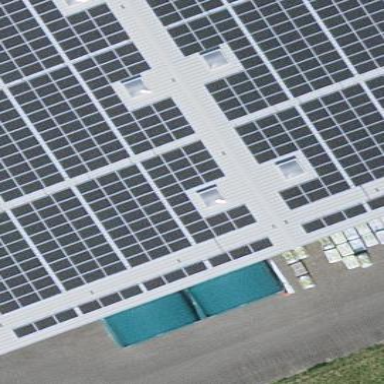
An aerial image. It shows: Solar photovoltaic panel generator.